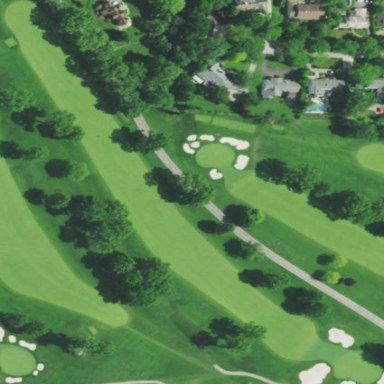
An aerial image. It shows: Golf fairway surrounded by grass.